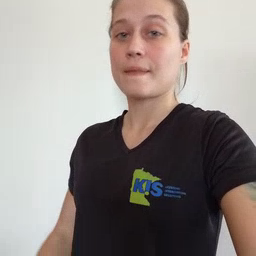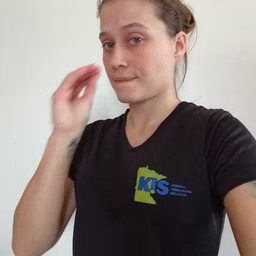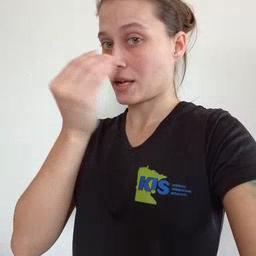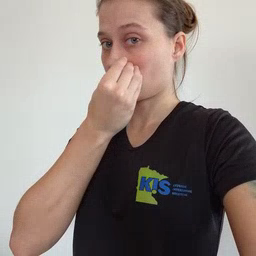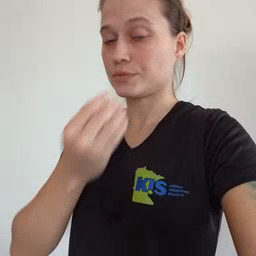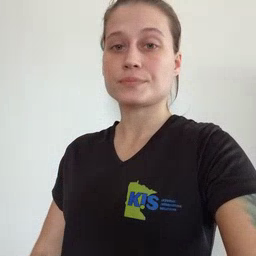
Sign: flower